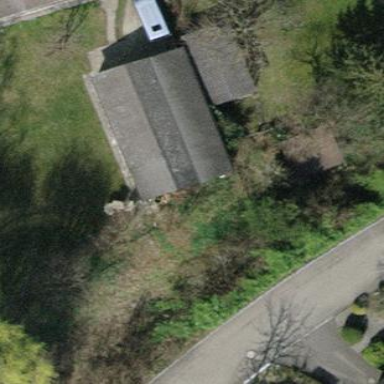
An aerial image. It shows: Garage building.